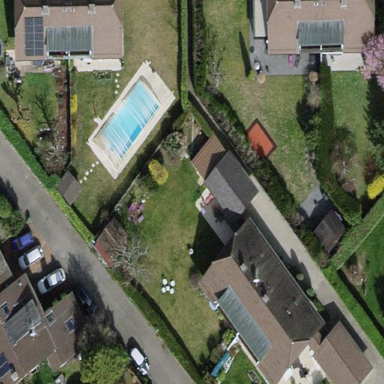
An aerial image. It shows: Garden surrounded by fence.